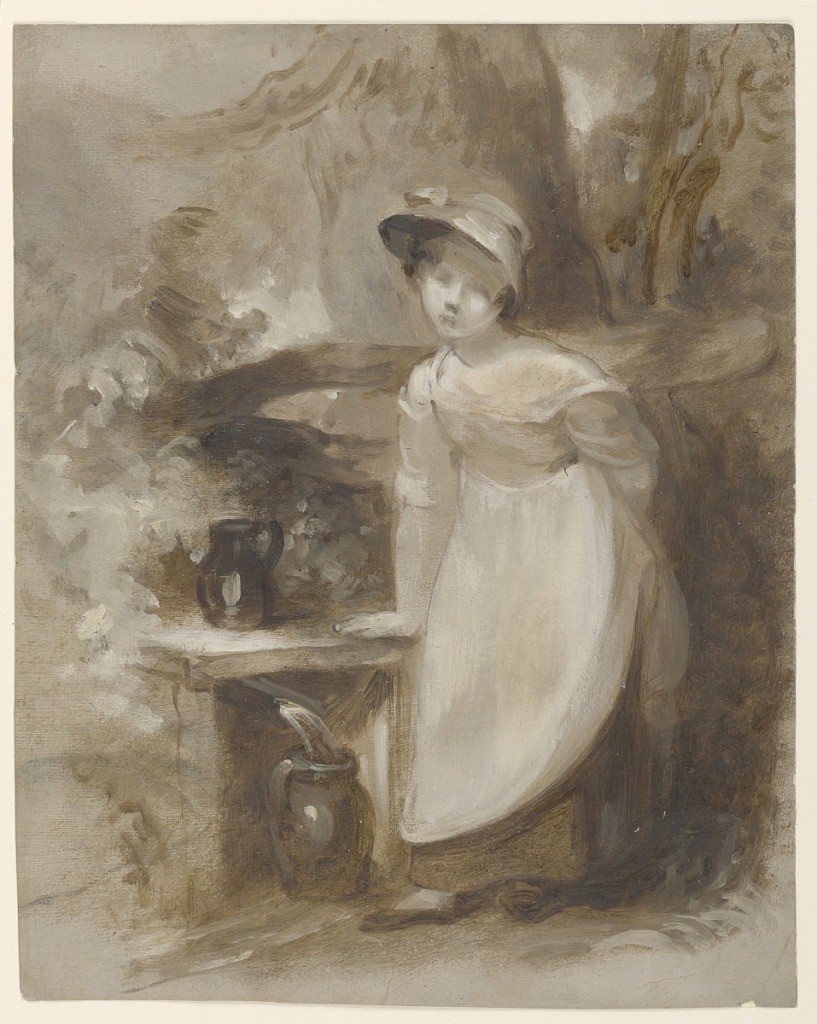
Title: Young girl getting water at a spring
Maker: Thomas Sully, 1783 – 1872
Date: ca. 1840
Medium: Brush and oil paint on paperboard
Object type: Drawing
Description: A young female figure stands next to a well. Her right hand rests on the well box, while water fills her crock. Trees and foliage fill the background.